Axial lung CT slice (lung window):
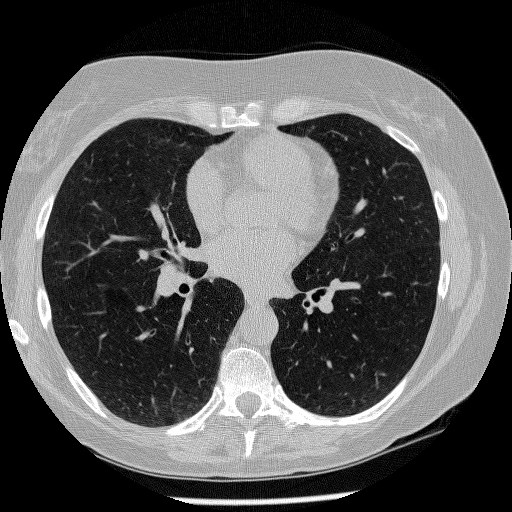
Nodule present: no